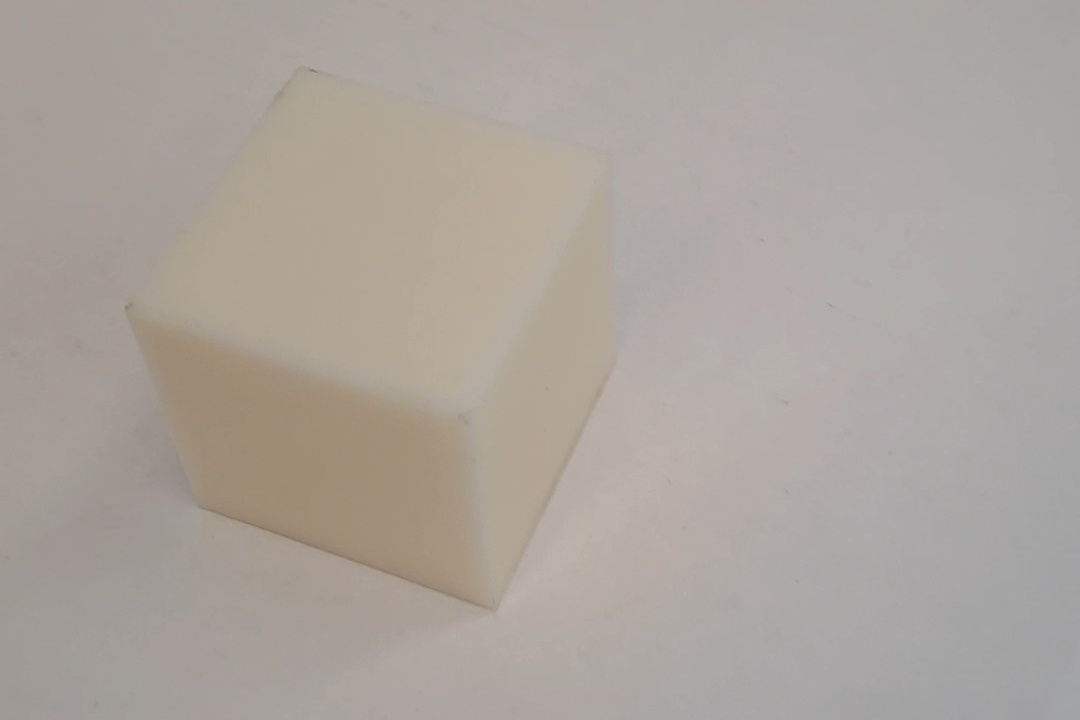
Label: Cuboid